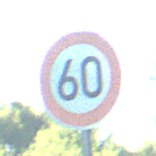
Verkehrszeichen: Geschwindigkeit60
Umgebung: Outdoor, Nature
Tageszeit: MorningAfternoon
Wetter: Clear
Licht: Natural
Jahreszeit: NotSpecified
Kontrast: HighContrast